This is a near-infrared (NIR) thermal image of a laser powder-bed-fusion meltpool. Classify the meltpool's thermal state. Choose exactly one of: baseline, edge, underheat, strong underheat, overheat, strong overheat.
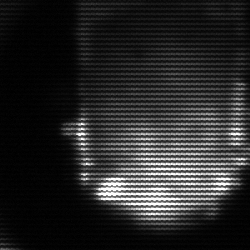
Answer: baseline